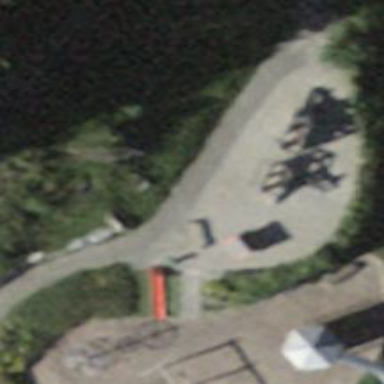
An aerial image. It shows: Playground featuring theme of playhouse.